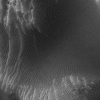
Atmospheric dust classification: not_dusty